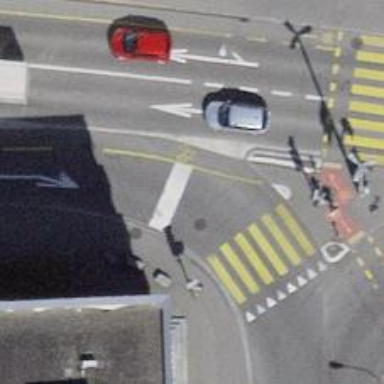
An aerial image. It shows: Road with traffic signals.